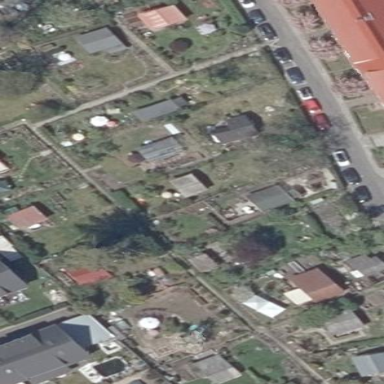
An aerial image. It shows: Area designated for allotments.